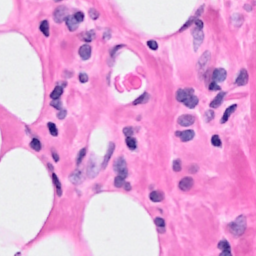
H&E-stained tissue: Breast